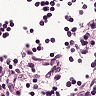
Metastatic tissue present: no